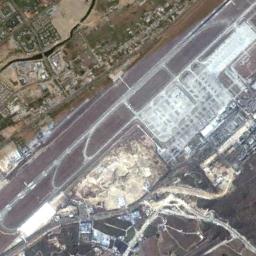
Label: airport